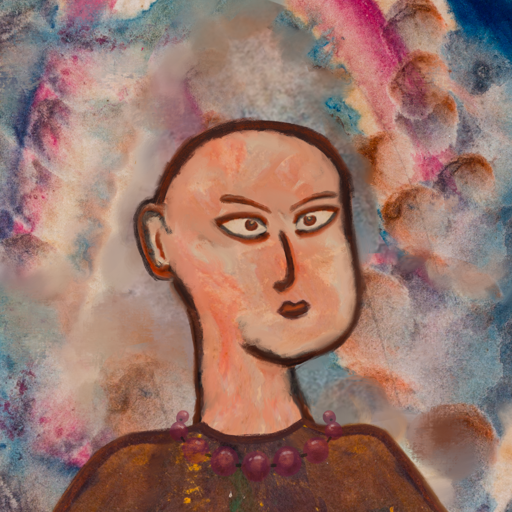
Background: Rupkatha, Head And Neck Side: Roy_Bahadur, Face Side: Roy_Bahadur, Bust: Comrade, Hair Side: Blank, Head Accessory: Blank, Second Necklace: Blank, Necklace: Irani_2, Baby: Blank